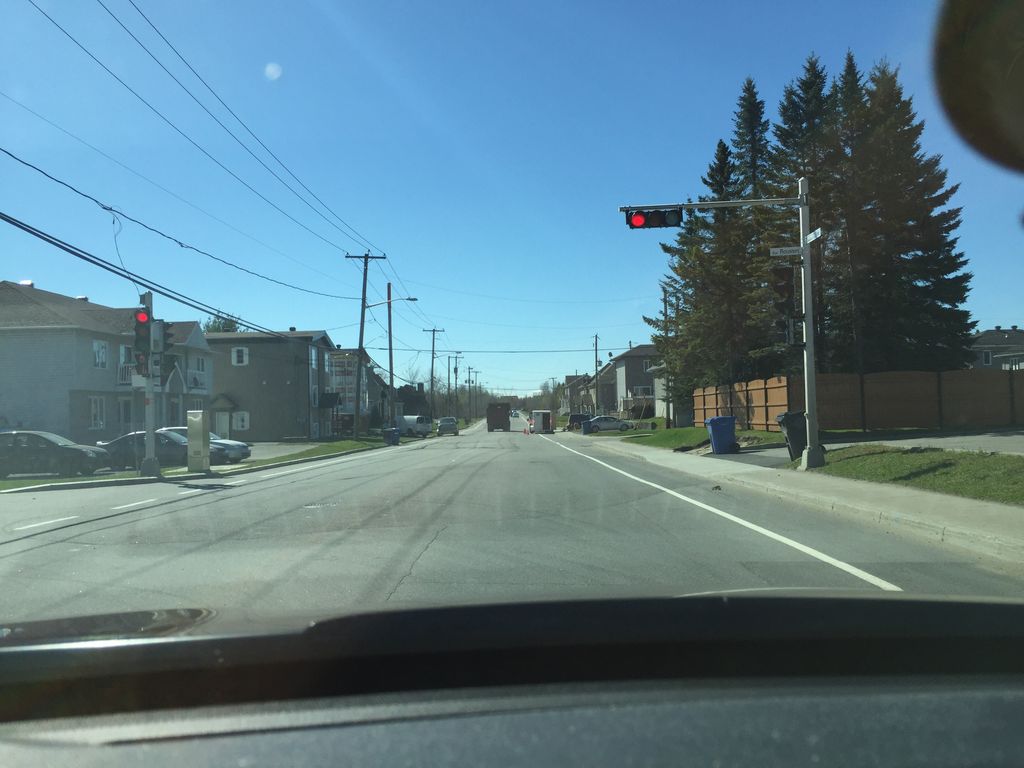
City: quebec_city